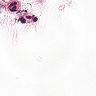
Metastatic tissue present: no